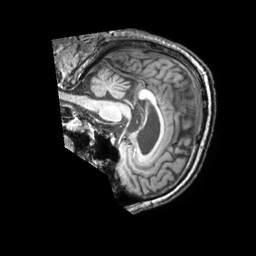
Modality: T1w
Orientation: sagittal
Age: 60
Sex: male
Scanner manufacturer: philips
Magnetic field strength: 3 T
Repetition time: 0.009797 s
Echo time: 0.004597 s